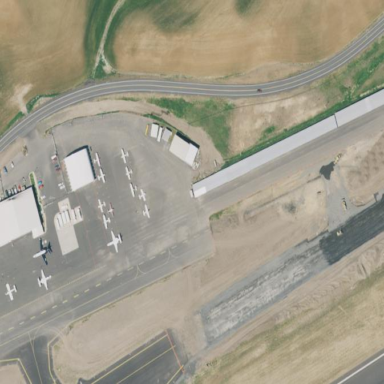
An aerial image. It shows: Apron at the airport.